Question: I know how to print an image using PrintDocument. However, i want to print my Image using the default windows print function. Like when you right click an image and click print, the dialog comes up that allows you to set size choose printer etc. Does anyone know how to achieve this in C#? Do i have to use WINAPI ?
Cheers
Edit:
I'm talking about this print dialog.

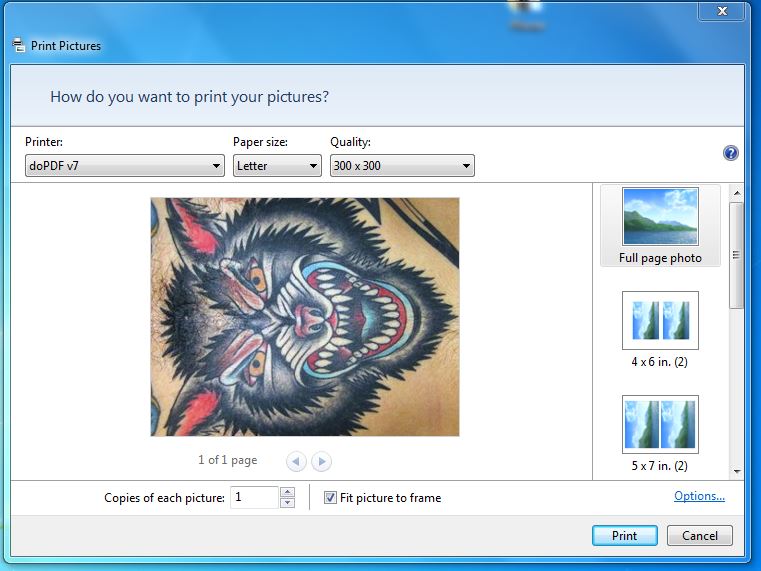
Answer: You can launch that dialog with the Process class.
'''
private void button1_Click(object sender, EventArgs e)
{
string fileName = @"C:\Development\myImage.tif";//pass in or whatever you need
var p = new Process();
p.StartInfo.FileName = fileName;
p.StartInfo.Verb = "Print";
p.Start();
}
'''